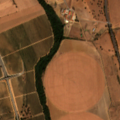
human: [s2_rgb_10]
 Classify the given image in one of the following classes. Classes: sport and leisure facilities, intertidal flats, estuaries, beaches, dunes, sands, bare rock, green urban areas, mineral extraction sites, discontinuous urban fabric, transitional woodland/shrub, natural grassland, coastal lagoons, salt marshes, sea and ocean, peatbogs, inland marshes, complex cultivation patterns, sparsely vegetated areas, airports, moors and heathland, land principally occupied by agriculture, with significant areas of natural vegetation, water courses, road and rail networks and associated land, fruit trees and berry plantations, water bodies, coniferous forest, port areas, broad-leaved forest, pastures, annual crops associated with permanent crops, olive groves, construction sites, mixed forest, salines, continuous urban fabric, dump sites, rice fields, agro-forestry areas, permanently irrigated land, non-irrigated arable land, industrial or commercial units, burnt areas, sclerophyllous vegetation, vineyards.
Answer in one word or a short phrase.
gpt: non-irrigated arable land, permanently irrigated land, olive groves, agro-forestry areas